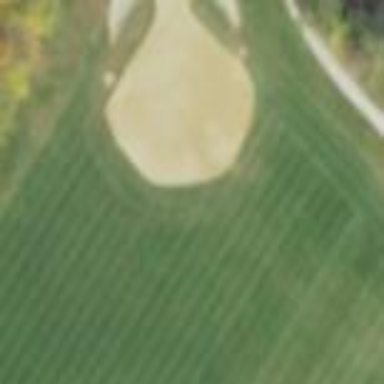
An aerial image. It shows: Baseball pitch for leisure land activities.